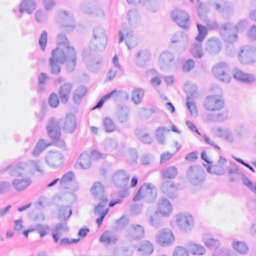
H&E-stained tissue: Breast